Question: What is the result of this measurement?
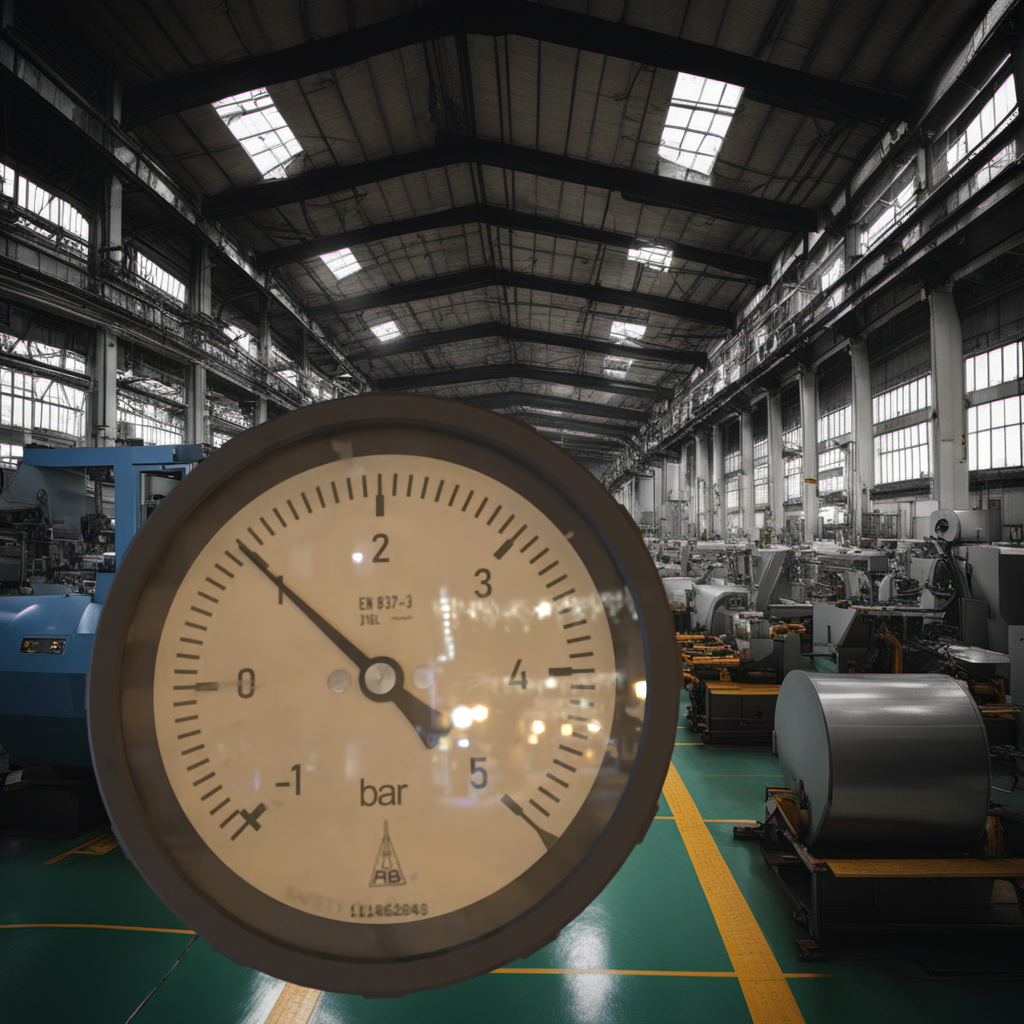
Answer: The result is 0.97
Question: What is the range of this measurement?
Answer: The range is from -1 to 5
Question: What is the minimum and maximum value range of the measurement in the image?
Answer: The minimum value is -1 and the maximum value is 5